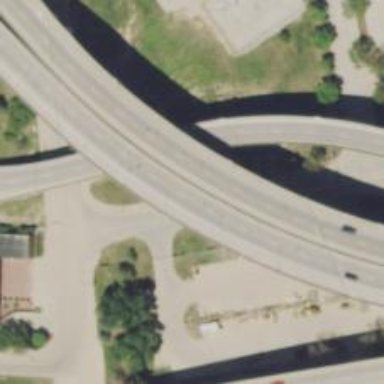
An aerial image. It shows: Viaduct bridge made of concrete.